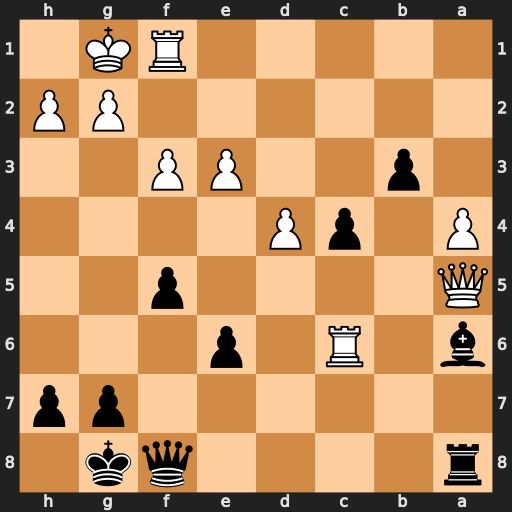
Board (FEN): r4qk1/6pp/b1R1p3/Q4p2/P1pP4/1p2PP2/6PP/5RK1
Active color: b
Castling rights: -
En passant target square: -
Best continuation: Bb7 Qe5 Bxc6 Qxe6+ Kh8